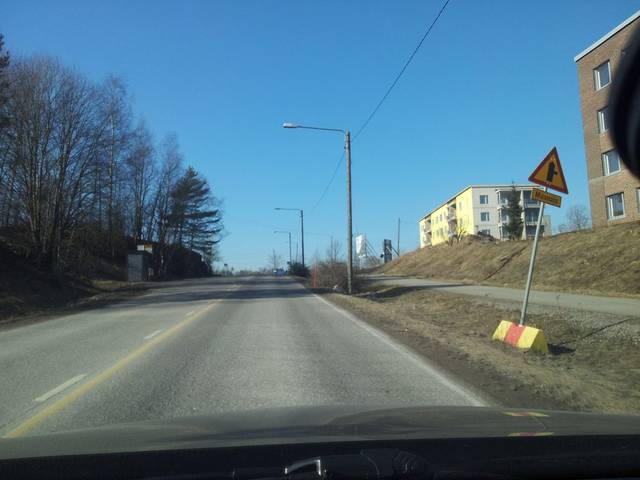
Region: Finland
Coordinates: 60.154, 24.533